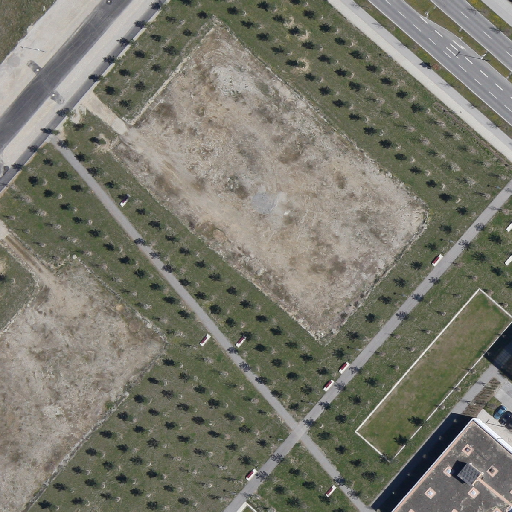
Referring expression: paved road